Question: First some background. I'm trying to create a waterfall plot using ggplot2. I have written the following function that does the trick. However, I have a small issue when trying to provide a user supplied formatting function for the geom_text label.
'''
plotIt<-function()
{
require(ggplot2)
require(scales)
# Define formatting functions
formatter<-function(x, ...) format(x, big.mark = ' ', trim = TRUE, scientific = FALSE, ...)
strwr<-function(x) gsub(" ", "
", x)
# Build data frame to plot
mydf<-structure(list(Description = structure(1:6, .Label = LETTERS[1:6], class = "factor"),
change = c(0.86, 0.14, 0.08, -0.05, -0.03, 1.00),
id = 1:6,
end = c(0.86, 1.00, 1.08, 1.03, 1.00, 0.00),
start = c(0, 0.86, 1.00, 1.08, 1.03, 1.00),
type = structure(c(2L, 2L, 2L, 1L, 1L, 2L), .Label = c("Neg", "Pos"), class = "factor")),
.Names = c("Description", "change", "id", "end", "start", "type"),
row.names = LETTERS[1:6], class = "data.frame")
# Plot it
ggplot(mydf, aes(Description, fill = type)) +
geom_rect(aes(x = Description, xmin = id - 0.45, xmax = id + 0.45, ymin = end, ymax = start)) +
scale_y_continuous(labels = formatter) +
scale_x_discrete("", breaks = levels(mydf$Description), labels = strwr(levels(mydf$Description))) +
geom_text(aes(x = id, y = end, label = formatter(change)), vjust = 1, size = 3)
}
'''
Calling this function generates the following error message:
> Error in eval(expr, envir, enclos) : could not find function "formatter"
The culprit is the label = formatter(change) code in the last row geom_text. If I replace it with label = comma(change) everything works fine. The "comma" function comes from the scales package. So in short:
'''
geom_text(aes(x = id, y = end, label = comma(change)), vjust = 1, size = 3)
'''
works but
'''
geom_text(aes(x = id, y = end, label = formatter(change)), vjust = 1, size = 3)
'''
does not.
The output looks like this:

Why doesn't geom_text accept my own formatting function? I'm sure it's something simple but I cannot see it.
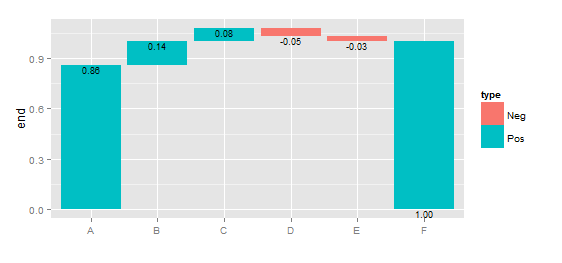
Answer: I think this is an issue with the environment in the 'ggplot' call. If you add 'environment = environment()', it works:
'''
ggplot(mydf, aes(Description, fill = type), environment = environment()) +
geom_rect(aes(x = Description, xmin = id - 0.45, xmax = id + 0.45, ymin = end, ymax = start)) +
scale_y_continuous(labels = formatter) +
scale_x_discrete("", breaks = levels(mydf$Description), labels = strwr(levels(mydf$Description))) +
geom_text(aes(x = id, y = end, label = formatter(change)), vjust = 1, size = 3)
'''
As I understand it, this is because the function from 'scales' is available in the global environment, but since you're defining 'formatter' inside the function 'plotIt()', it is not available.
You can see this by the fact that if you run your code outside a defined function (start from inside your curly brackets), it all works. That is because this puts 'formatter' in the global environment.
As a bit more explanation, you're error message is: 'Error in eval(expr, envir, enclos) : could not find function "formatter"'. If you look at the 'base' function 'eval()', the default 'envir' argument is 'parent.frame()'. If you look at the output from 'environment()', you see it's '<environment: R_GlobalEnv>'. So when 'eval()' operates, this tells it to look in the right place.